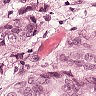
Metastatic tissue present: yes